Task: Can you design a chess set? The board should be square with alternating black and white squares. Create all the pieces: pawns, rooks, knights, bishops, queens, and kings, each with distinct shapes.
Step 1182:
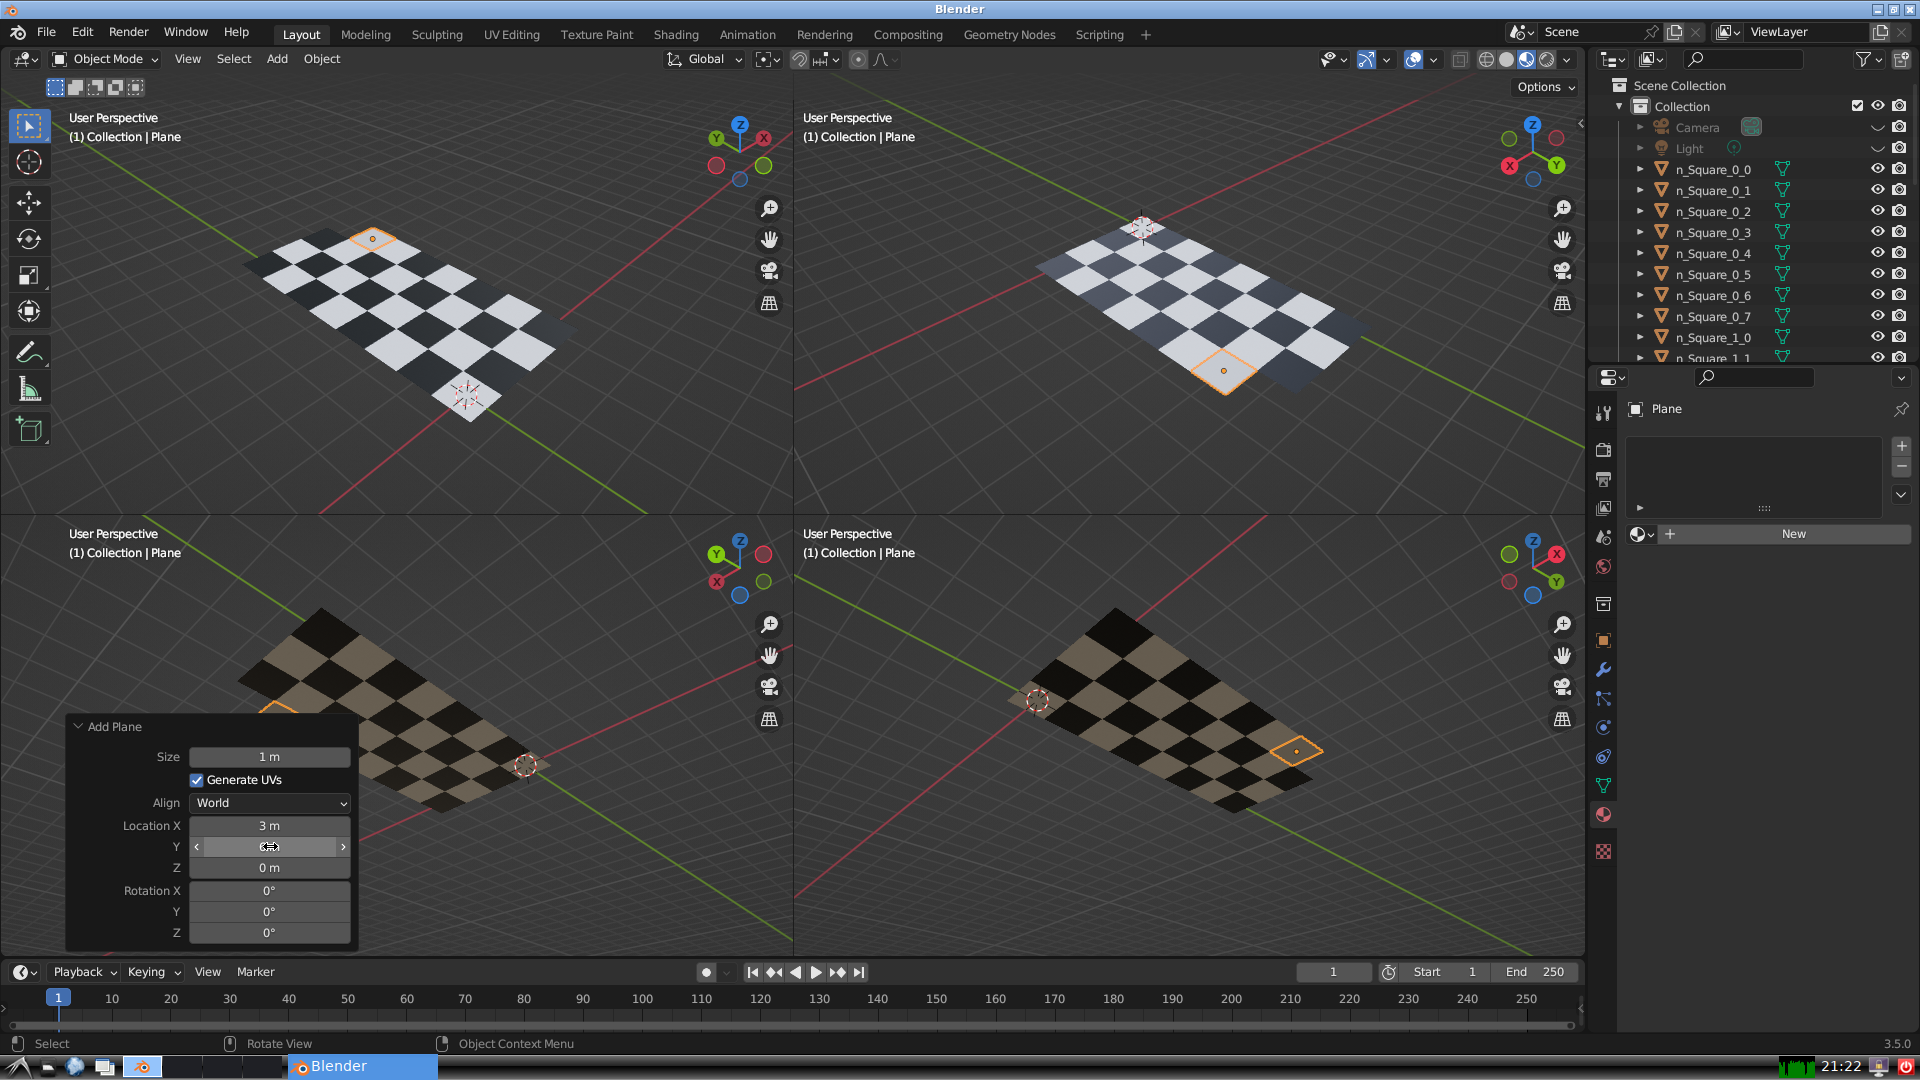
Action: {"mouse_move": [270, 867]}